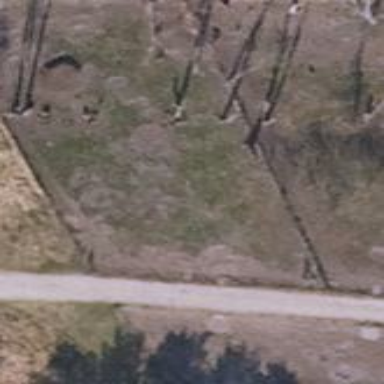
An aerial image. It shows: Fence.